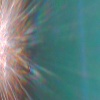
Label: sunburn